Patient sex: M
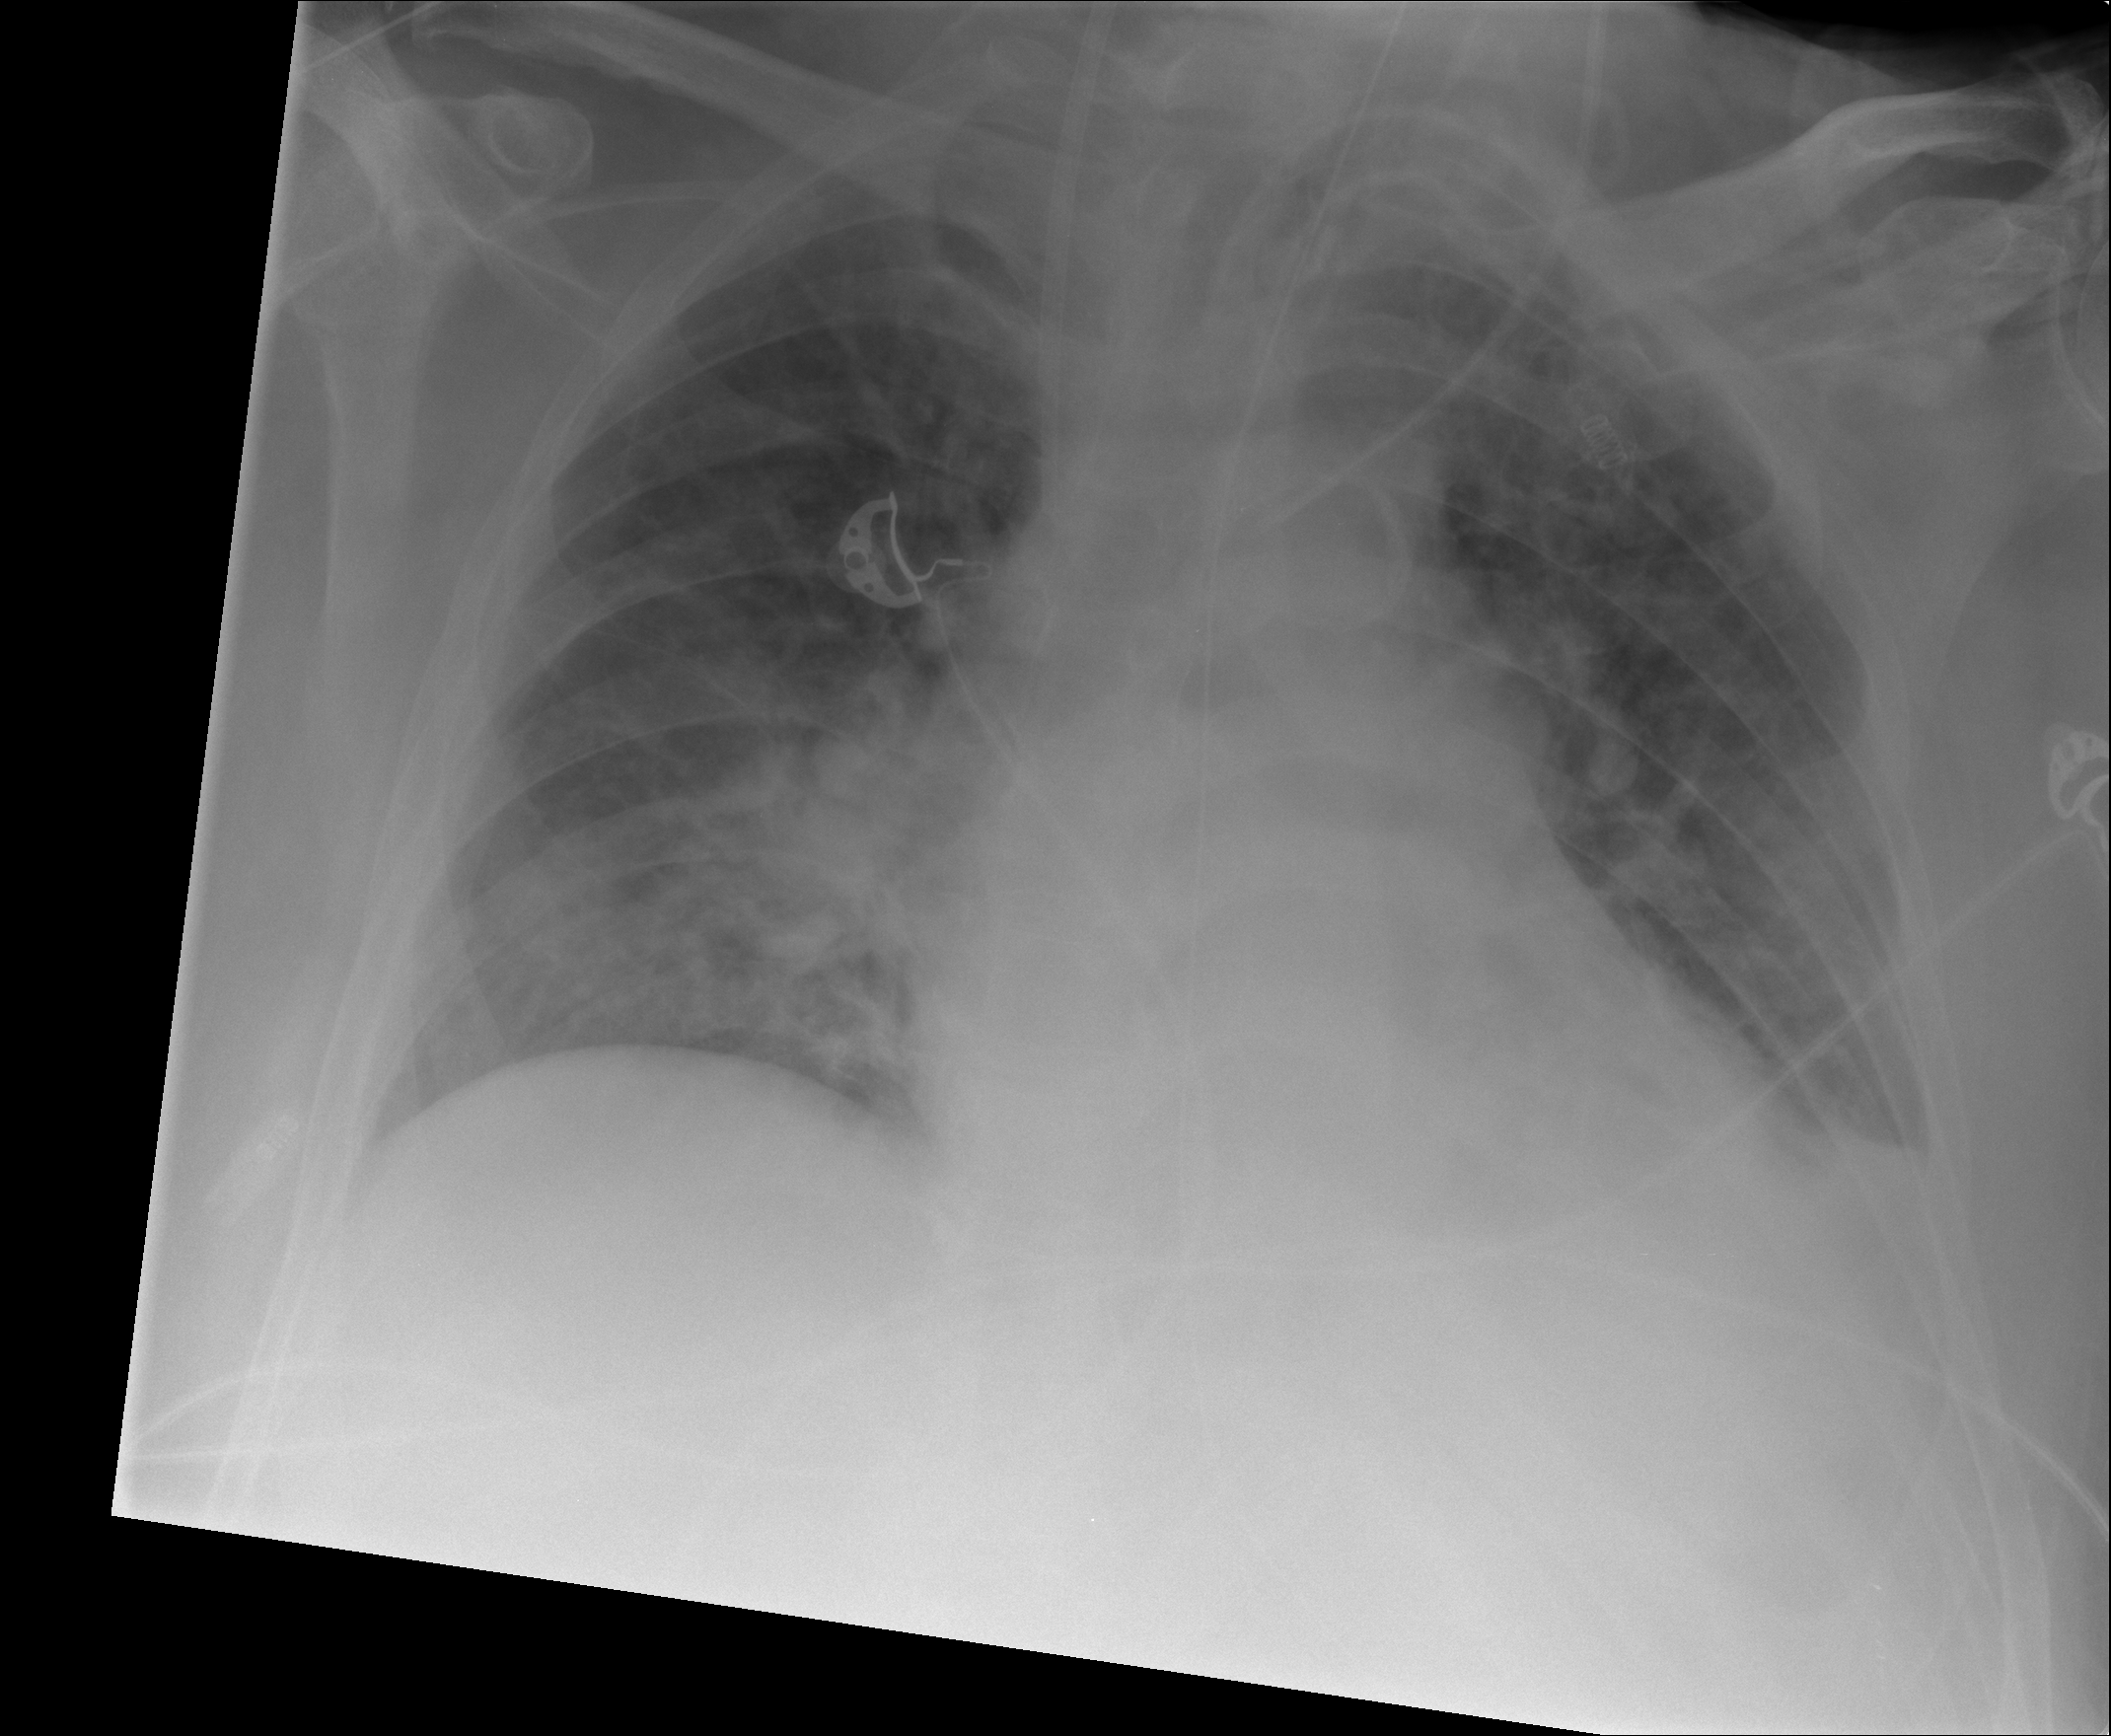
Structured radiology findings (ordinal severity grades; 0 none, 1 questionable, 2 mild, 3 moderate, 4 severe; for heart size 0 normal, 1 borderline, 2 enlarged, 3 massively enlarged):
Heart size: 2
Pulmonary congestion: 2
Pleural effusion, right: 0
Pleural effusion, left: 2
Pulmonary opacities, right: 2
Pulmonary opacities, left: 2
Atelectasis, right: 0
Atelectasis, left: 2